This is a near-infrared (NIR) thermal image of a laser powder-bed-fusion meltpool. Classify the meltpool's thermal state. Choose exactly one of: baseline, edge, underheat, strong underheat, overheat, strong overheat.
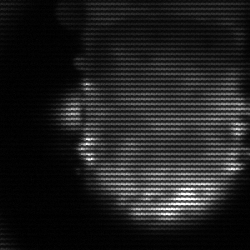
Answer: baseline